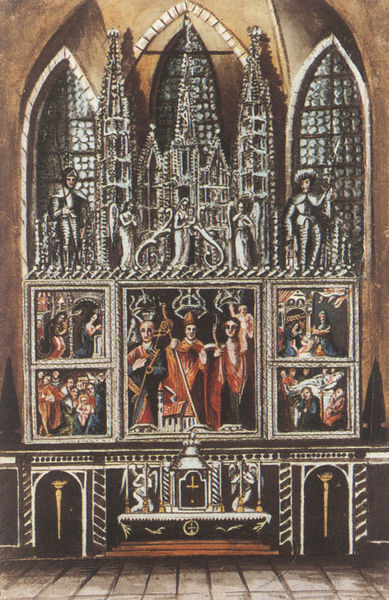
Titel: Der Kefermarkter Altar
Künstler: Josef Löw
Institution: Linz, Oberösterreichisches Landesmuseum
Schlagwörter: gemälde, fenster, grau, stirn, rot, bild, felder, kirche, boden, spitzen, turm, engel, skulptur, stab, bischof, papst, spitz, kreuz, religion, türme, fliesen, ritter, rüstung, altar, glocke, spitzbogen, spitzbögen, mitra, ritterrüstung, heilige, maria, madonna, szenen, tryptichon, maßwerk, fialen, neugotik, tabernakel, dreifaltigkeit, mensa, flügelaltar, #gemälde